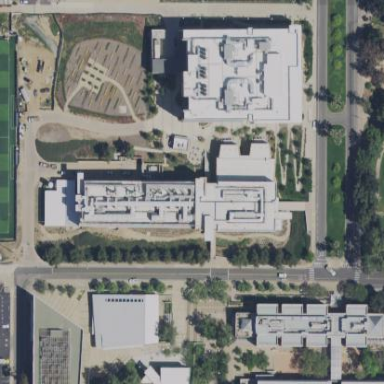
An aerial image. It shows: University building.